Interaction volume radius: 10 \u00c5
Interaction volume height: 10 \u00c5
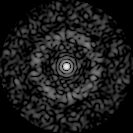
Disorder parameter: 0.8577